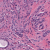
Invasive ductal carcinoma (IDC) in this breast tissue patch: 1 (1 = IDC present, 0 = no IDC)